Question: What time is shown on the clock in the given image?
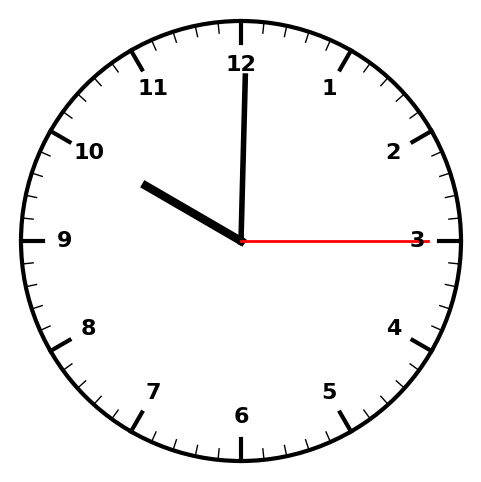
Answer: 10:00:15